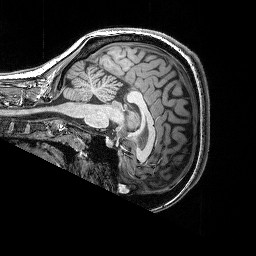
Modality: T1w
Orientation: sagittal
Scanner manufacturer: siemens
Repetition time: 2.25 s
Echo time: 0.00418 s